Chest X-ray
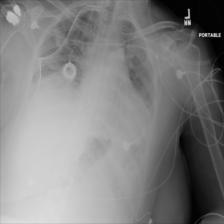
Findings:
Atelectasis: positive
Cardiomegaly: negative
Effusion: negative
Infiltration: positive
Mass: negative
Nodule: negative
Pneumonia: negative
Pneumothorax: negative
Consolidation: negative
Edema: negative
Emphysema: negative
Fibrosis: negative
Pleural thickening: negative
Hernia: negative